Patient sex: M
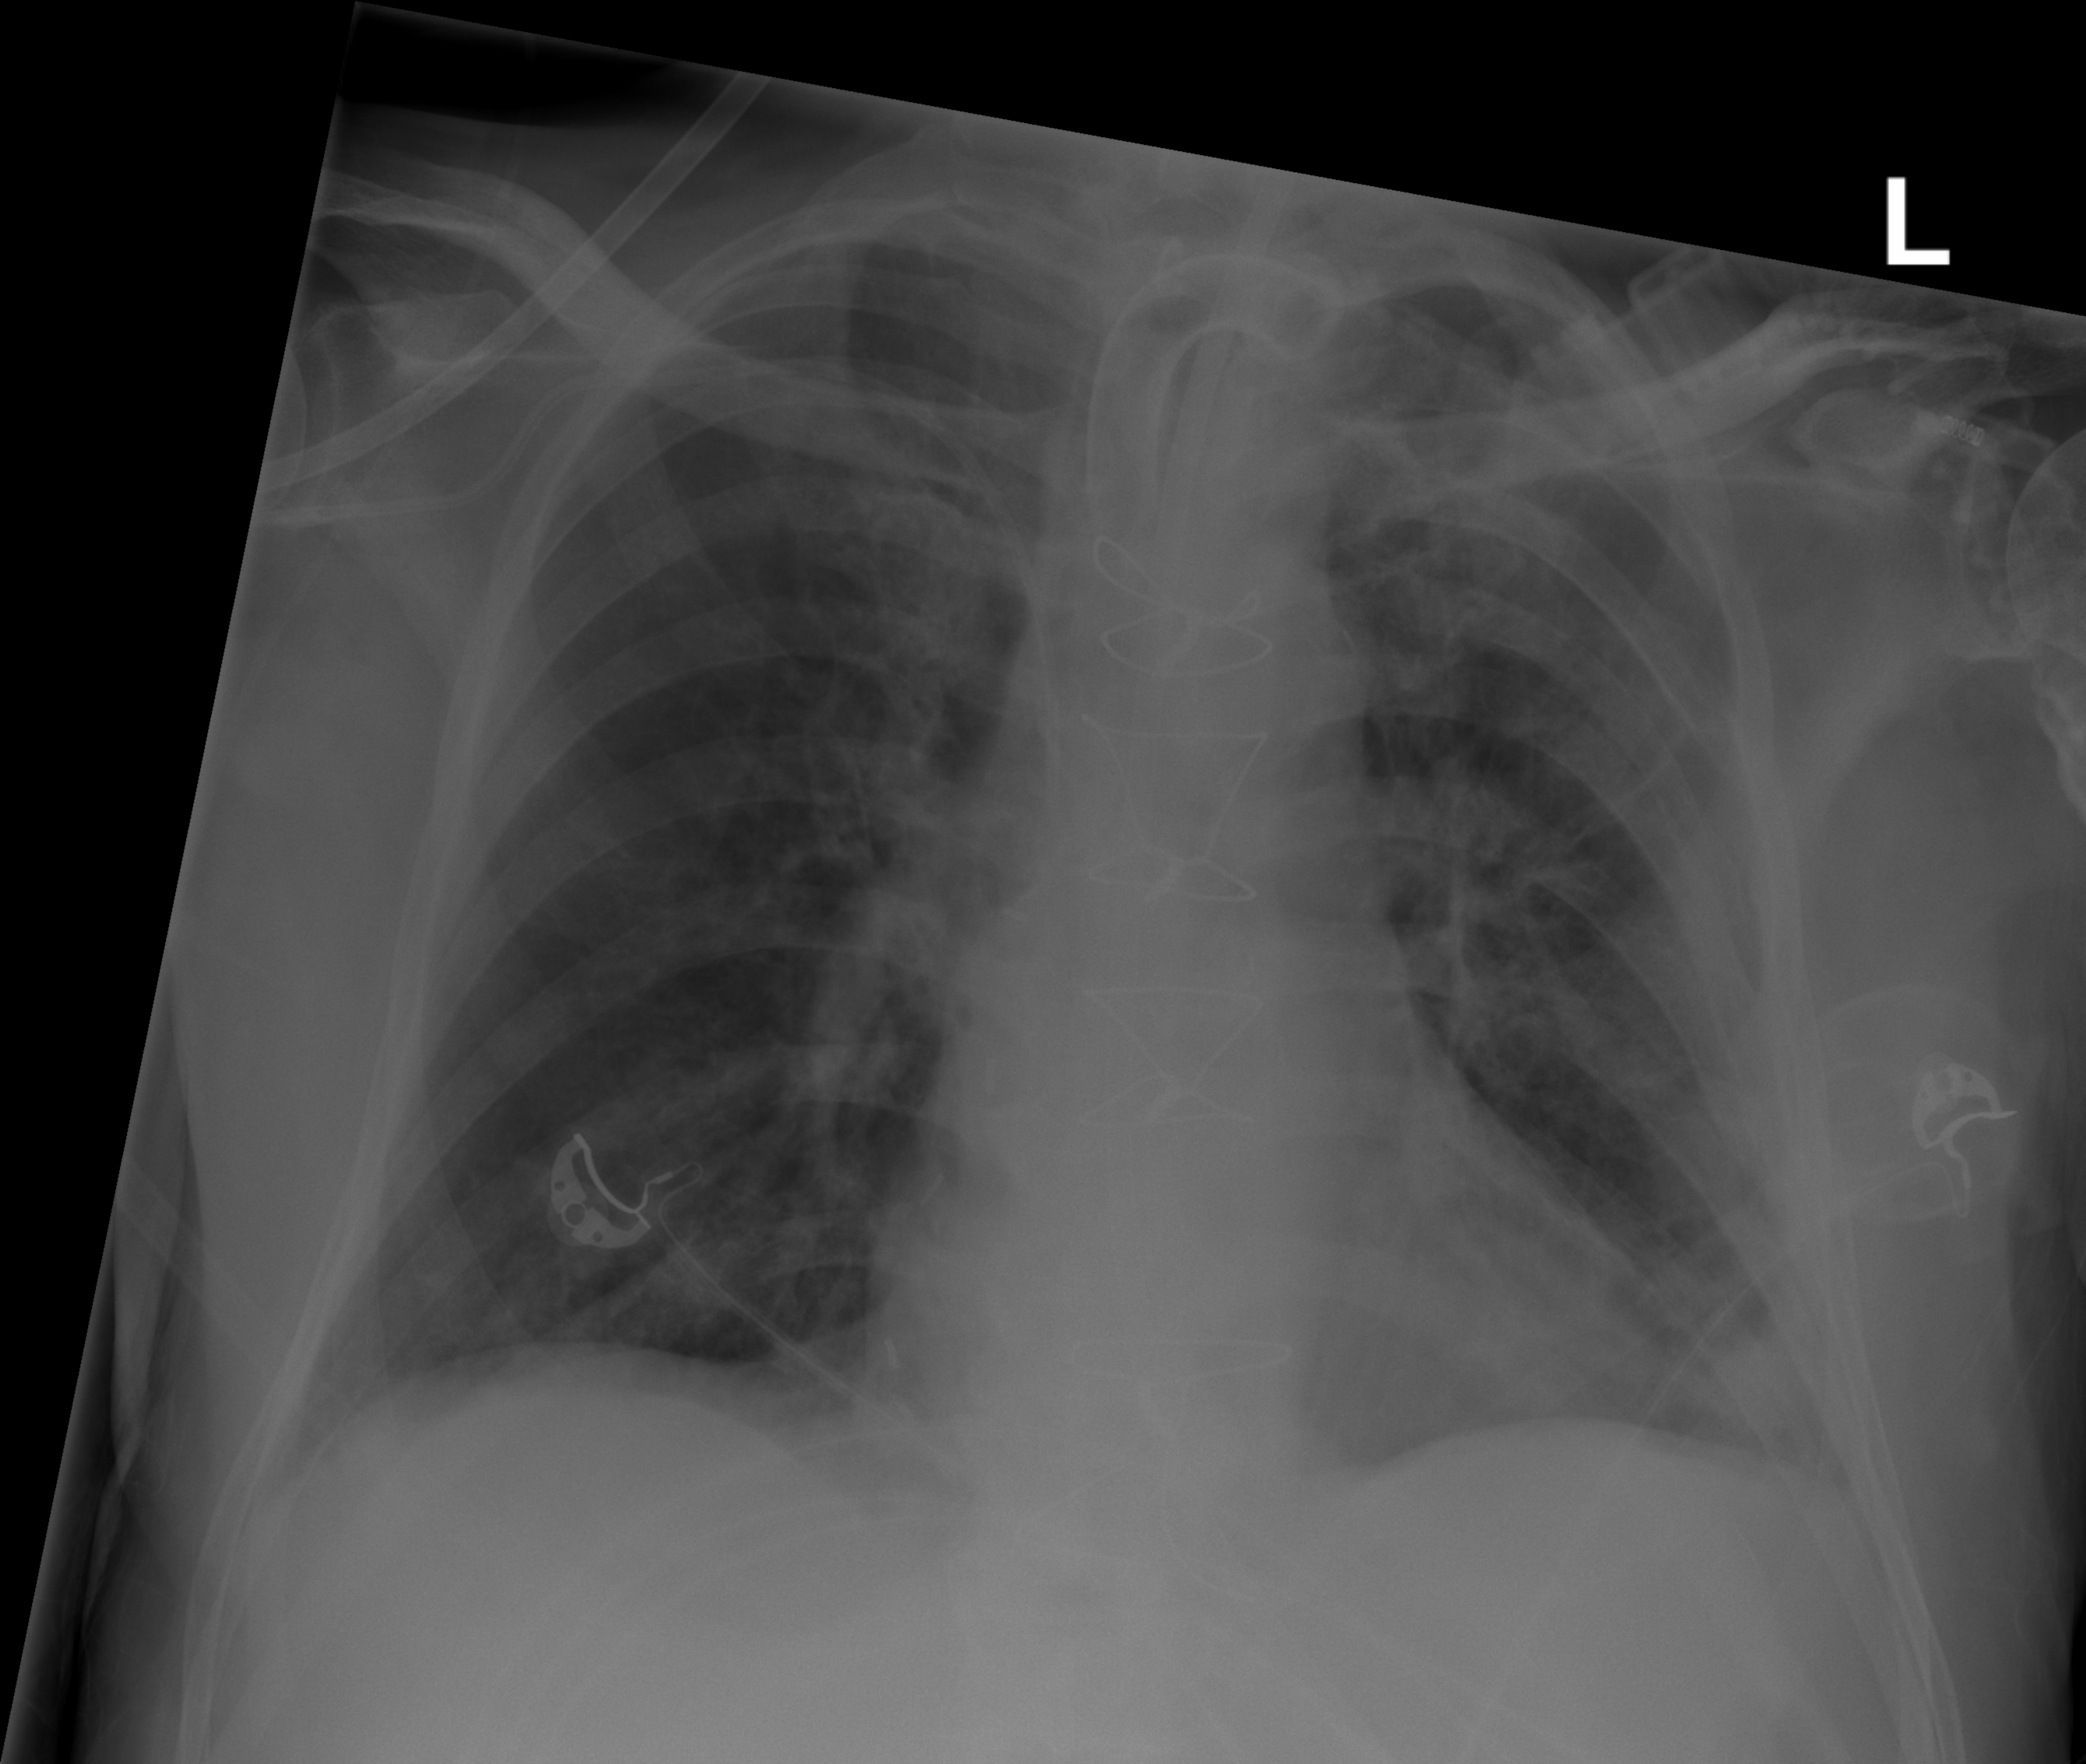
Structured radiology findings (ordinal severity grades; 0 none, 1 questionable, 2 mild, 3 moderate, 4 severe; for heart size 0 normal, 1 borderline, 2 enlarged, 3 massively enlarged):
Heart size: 0
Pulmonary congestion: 2
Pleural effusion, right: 1
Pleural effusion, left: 2
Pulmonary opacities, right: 2
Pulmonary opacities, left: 2
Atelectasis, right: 2
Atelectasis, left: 2